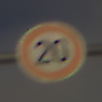
Verkehrszeichen: Geschwindigkeit20
Umgebung: Outdoor, Nature
Tageszeit: SunriseSunset
Wetter: PartlyCloudy
Licht: Natural
Jahreszeit: NotSpecified
Kontrast: HighContrast